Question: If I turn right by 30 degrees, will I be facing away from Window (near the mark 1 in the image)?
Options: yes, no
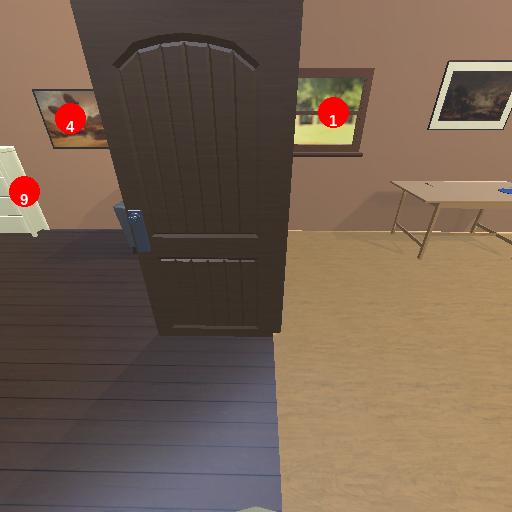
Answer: yes